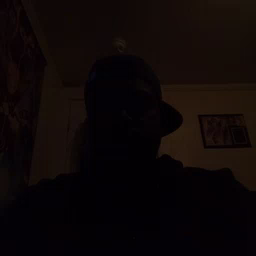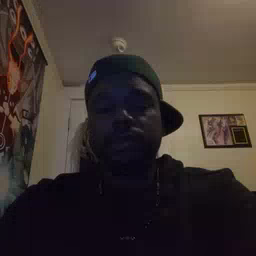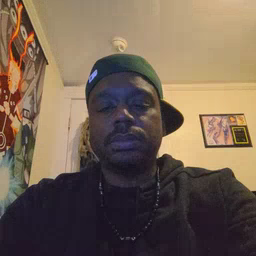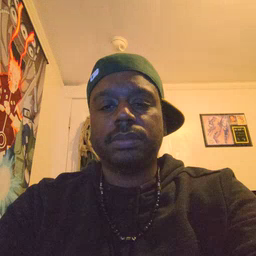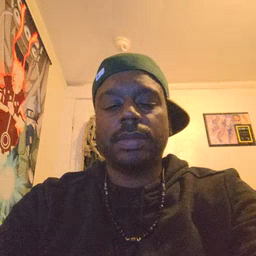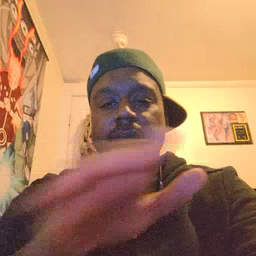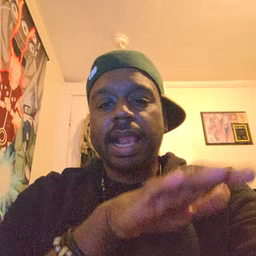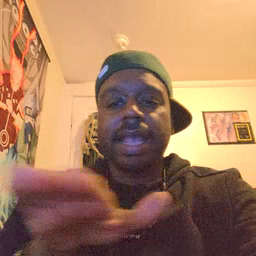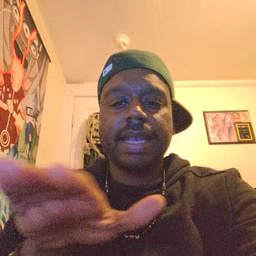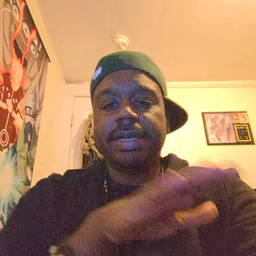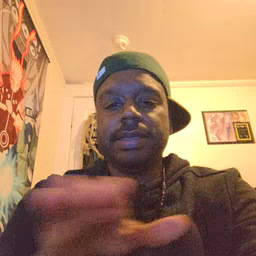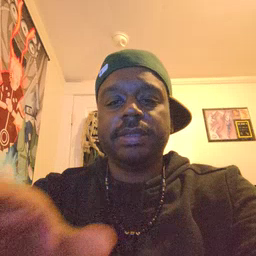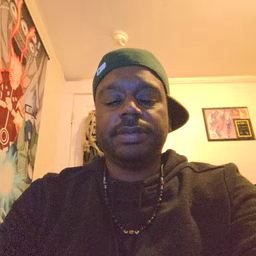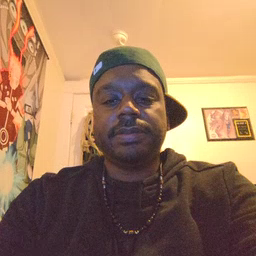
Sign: clean